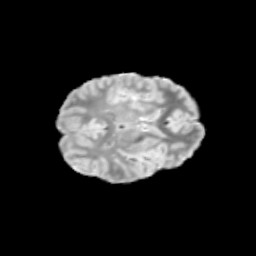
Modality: T2w
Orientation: axial
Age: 11
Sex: female
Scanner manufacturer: siemens
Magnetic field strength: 3 T
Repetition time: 3.8 s
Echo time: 0.07 s